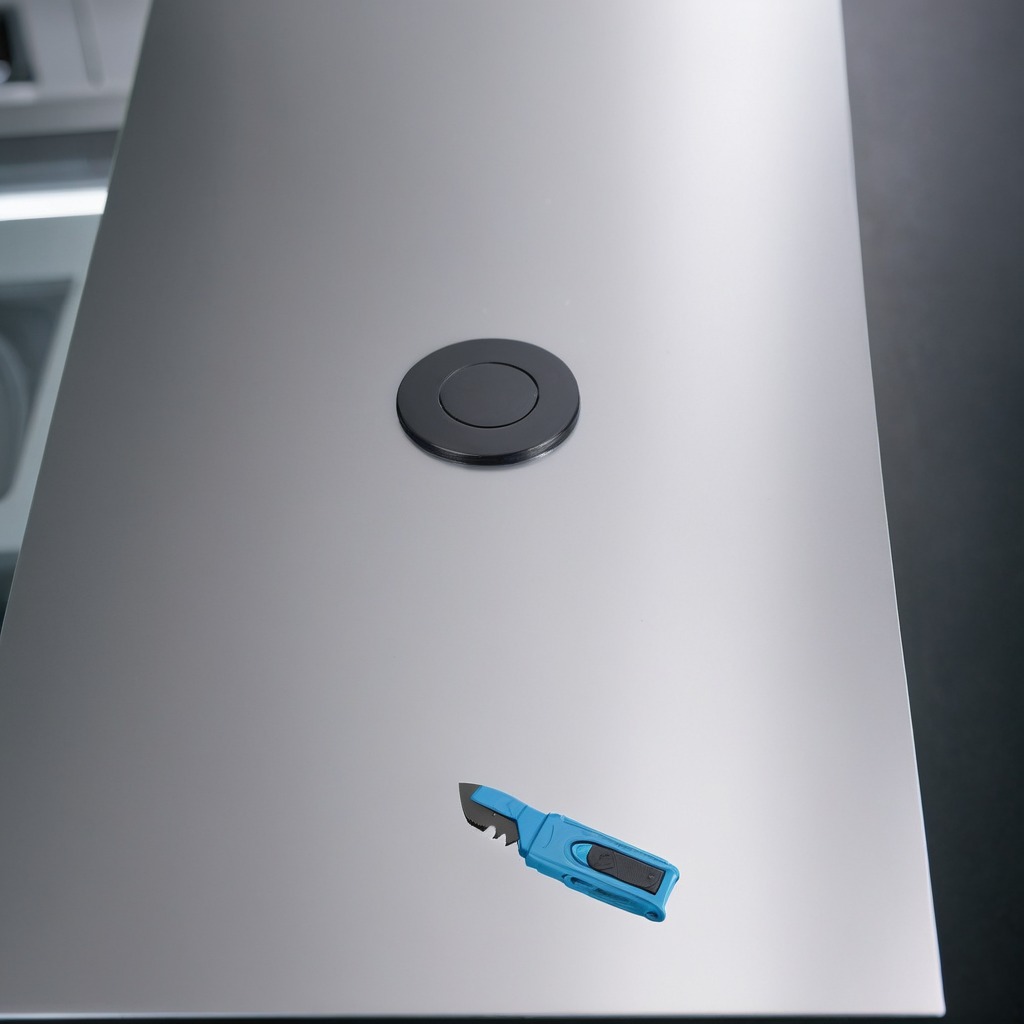
A utility knife is lying on a stainless steel table in a high-end prototyping lab.